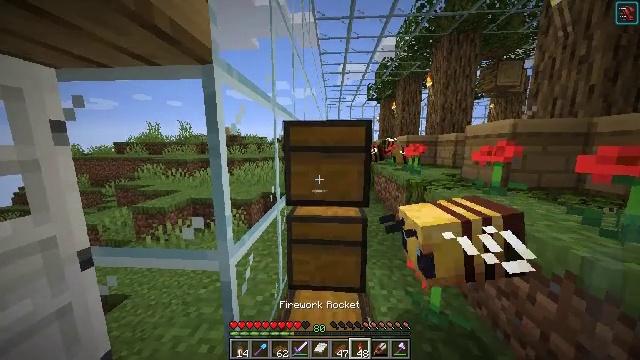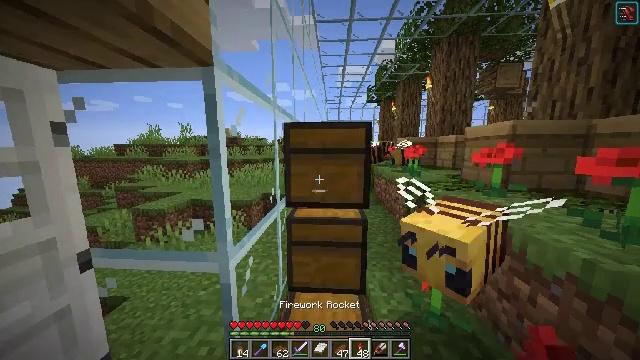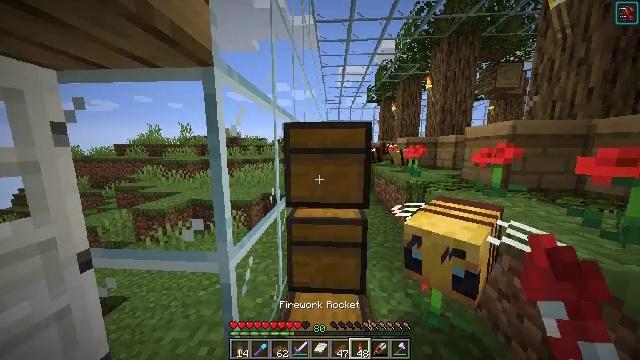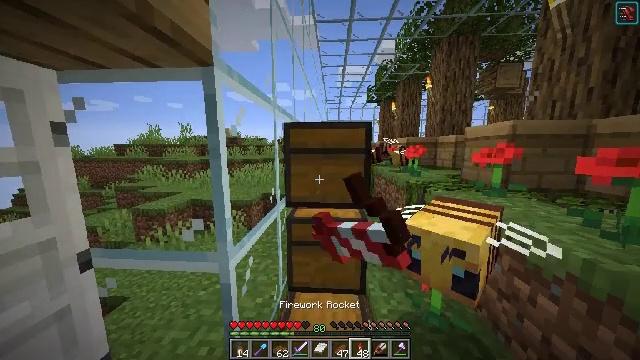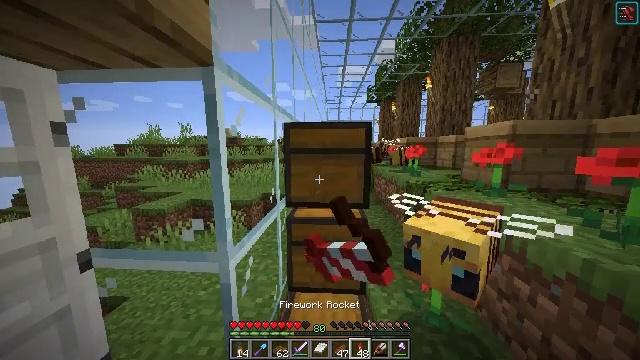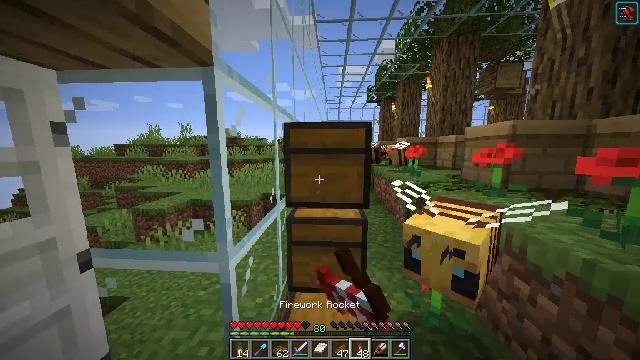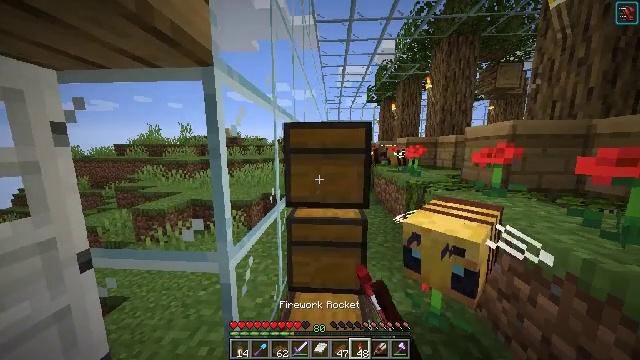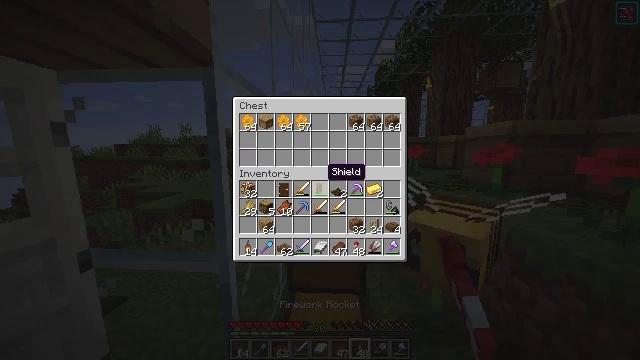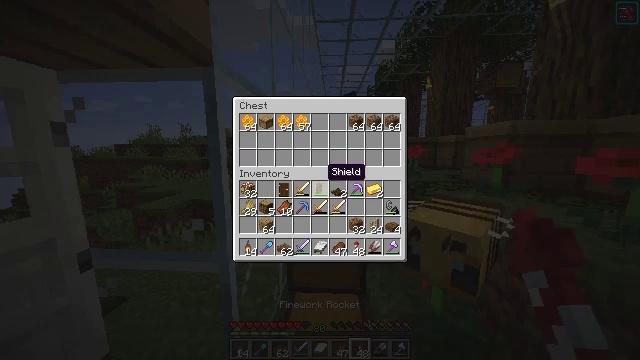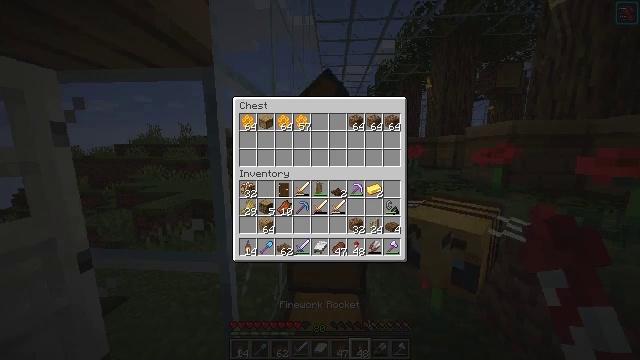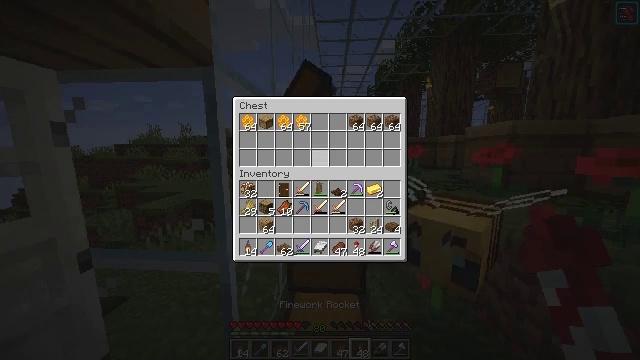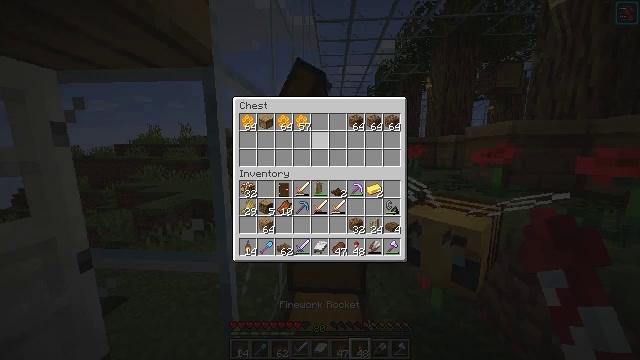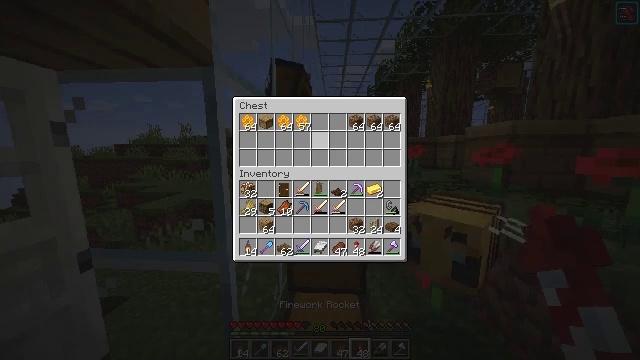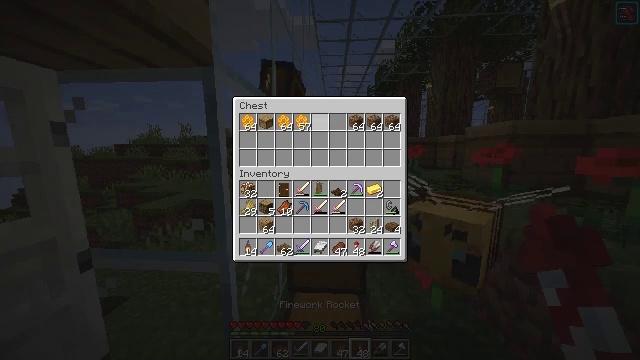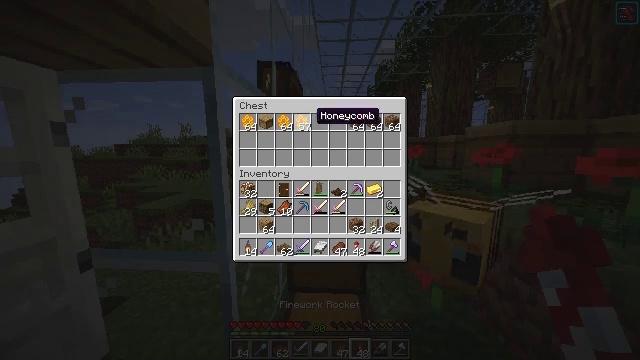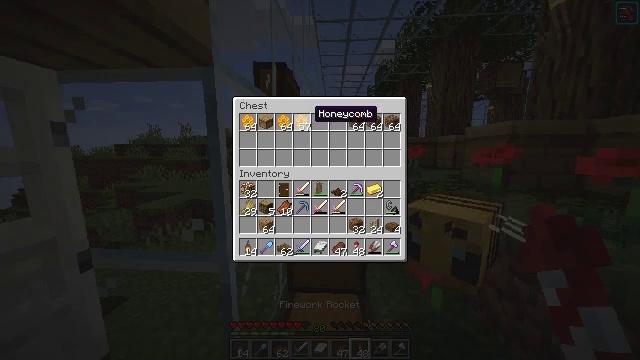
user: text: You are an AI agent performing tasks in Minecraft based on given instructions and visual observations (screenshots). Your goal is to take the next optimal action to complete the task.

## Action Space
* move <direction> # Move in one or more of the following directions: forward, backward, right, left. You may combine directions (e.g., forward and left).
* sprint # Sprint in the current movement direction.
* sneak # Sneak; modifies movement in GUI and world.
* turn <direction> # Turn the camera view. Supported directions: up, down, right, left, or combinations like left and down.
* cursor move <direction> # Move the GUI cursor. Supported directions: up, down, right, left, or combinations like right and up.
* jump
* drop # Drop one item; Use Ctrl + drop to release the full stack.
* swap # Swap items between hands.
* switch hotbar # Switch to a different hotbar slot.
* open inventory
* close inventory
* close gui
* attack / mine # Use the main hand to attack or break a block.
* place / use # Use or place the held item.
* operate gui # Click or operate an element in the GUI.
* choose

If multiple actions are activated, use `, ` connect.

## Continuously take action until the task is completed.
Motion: motion action
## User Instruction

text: Interact with the crafting table to make a beehive.
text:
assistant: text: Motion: attack / mine
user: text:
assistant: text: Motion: attack / mine and use / place
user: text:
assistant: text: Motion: attack / mine and use / place
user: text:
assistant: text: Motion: attack / mine
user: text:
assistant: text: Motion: attack / mine
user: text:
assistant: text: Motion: attack / mine
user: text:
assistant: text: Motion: operate gui, open gui
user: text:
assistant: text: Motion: operate gui
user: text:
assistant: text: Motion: operate gui
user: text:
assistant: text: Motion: cursor move up, operate gui
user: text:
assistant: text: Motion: cursor move up, operate gui
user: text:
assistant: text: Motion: cursor move up, operate gui
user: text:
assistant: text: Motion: sneak, operate gui
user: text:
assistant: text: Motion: sneak, operate gui
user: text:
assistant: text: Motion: sneak, operate gui
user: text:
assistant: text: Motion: sneak, operate gui
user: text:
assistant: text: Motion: sneak, operate gui
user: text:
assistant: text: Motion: sneak, choose
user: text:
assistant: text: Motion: sneak, operate gui
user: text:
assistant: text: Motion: sneak, cursor move left, operate gui
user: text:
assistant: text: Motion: sneak, operate gui
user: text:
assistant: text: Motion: sneak, operate gui
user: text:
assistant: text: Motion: sneak, operate gui
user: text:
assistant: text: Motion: sneak, cursor move left, choose
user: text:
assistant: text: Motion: sneak, operate gui
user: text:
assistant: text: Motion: sneak, operate gui
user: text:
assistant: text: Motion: sneak, operate gui
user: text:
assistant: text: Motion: sneak, operate gui
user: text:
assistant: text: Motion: sneak, operate gui
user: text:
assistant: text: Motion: sneak, operate gui